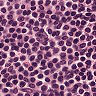
Metastatic tissue present: no